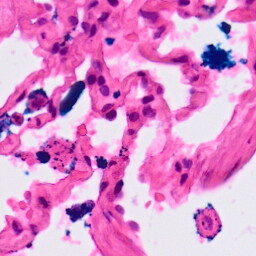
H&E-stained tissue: Lung